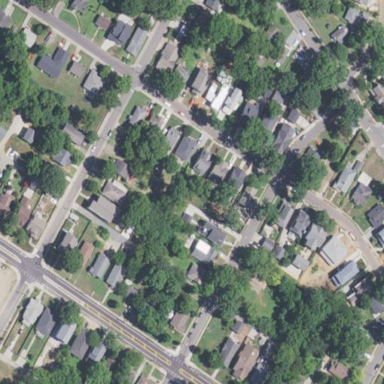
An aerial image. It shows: Residential area consisting of single-family homes.